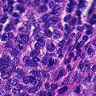
Metastatic tissue present: yes